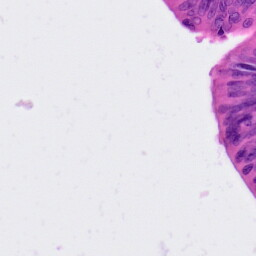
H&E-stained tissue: Colon